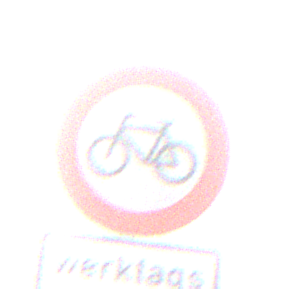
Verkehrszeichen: VerbotRadverkehr
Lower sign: ZeitangabenMitBeschraenkungAufWochentage7
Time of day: SunriseSunset
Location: Outdoor (Urban)
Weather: PartlyCloudy
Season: Autumn
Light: Natural